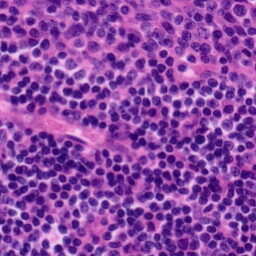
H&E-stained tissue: Tonsil